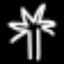
Label: palm tree